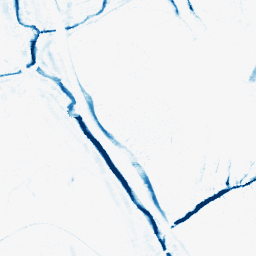
Category: morphological
Decomposition family: morphological_ellipse
Decomposition parameters: operation: closing
width: 5
height: 10
Upsampling method: regularized
Upsampling parameters: scale: 2
lambda_reg: 0.01
Upsampling scale: 2